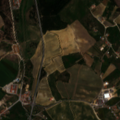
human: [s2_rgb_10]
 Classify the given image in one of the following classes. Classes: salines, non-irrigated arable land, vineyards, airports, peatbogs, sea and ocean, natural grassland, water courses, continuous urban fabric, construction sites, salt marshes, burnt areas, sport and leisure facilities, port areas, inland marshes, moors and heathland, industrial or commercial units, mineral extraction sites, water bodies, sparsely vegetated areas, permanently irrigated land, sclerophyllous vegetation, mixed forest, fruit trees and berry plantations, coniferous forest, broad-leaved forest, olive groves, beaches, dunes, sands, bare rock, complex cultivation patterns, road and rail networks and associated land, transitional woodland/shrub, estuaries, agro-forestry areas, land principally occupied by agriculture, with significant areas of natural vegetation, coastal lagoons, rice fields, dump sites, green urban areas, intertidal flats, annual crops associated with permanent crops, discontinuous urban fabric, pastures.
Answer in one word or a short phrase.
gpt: discontinuous urban fabric, non-irrigated arable land, olive groves, complex cultivation patterns, land principally occupied by agriculture, with significant areas of natural vegetation, broad-leaved forest, coniferous forest, transitional woodland/shrub